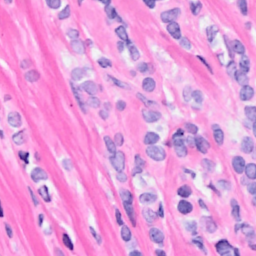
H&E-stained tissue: Breast